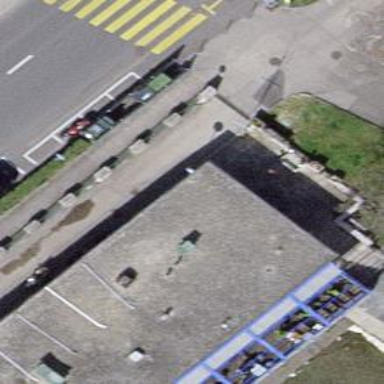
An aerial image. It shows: Toilets are available here.